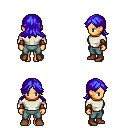
a pixel art fantasy rpg character, female body template, human, tanned skin, white long-sleeve shirt, teal pants, blue loose hair, leather bracers, brown shoes, four views (front, back, left, right), 2x2 character sprite sheet, small pixel art, hard edges, no anti-aliasing